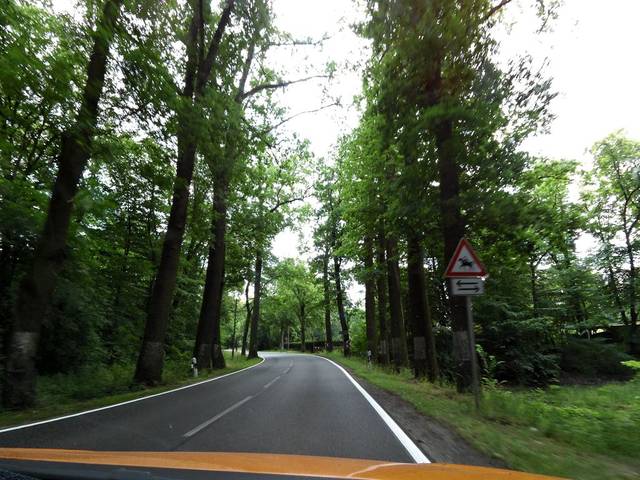
Region: Germany
Coordinates: 52.593, 13.05